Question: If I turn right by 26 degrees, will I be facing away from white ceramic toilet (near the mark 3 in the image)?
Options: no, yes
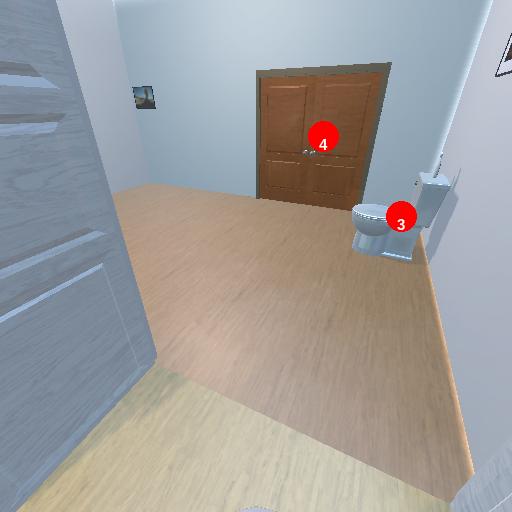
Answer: no